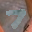
Label: 7